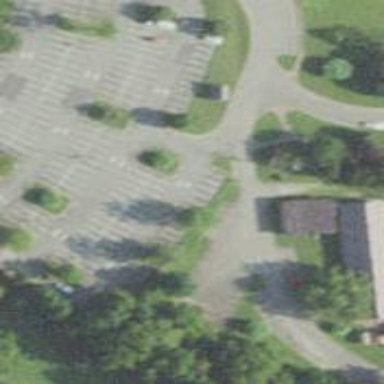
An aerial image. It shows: Parking area with paved surface.